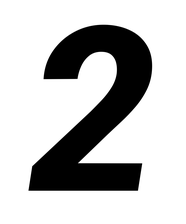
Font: Roboto-Italic_ExtraBold_Italic